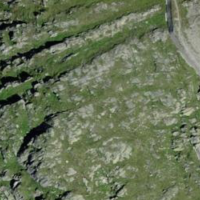
EUNIS habitat code: 26
Species observed at this site:
Primula hirsuta
Bistorta vivipara
Adenostyles alpina
Parnassia palustris